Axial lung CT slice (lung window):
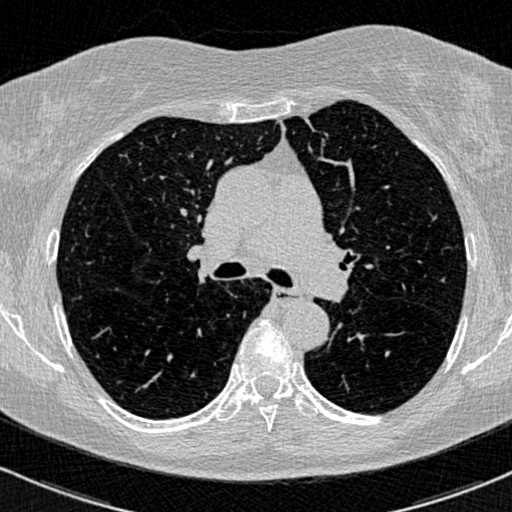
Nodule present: no